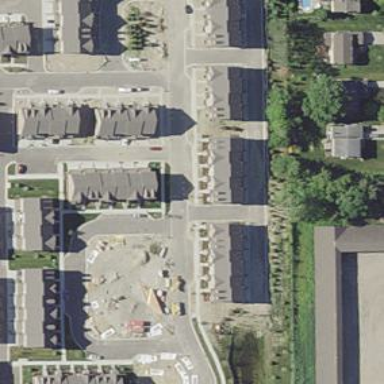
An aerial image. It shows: Living street.